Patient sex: M
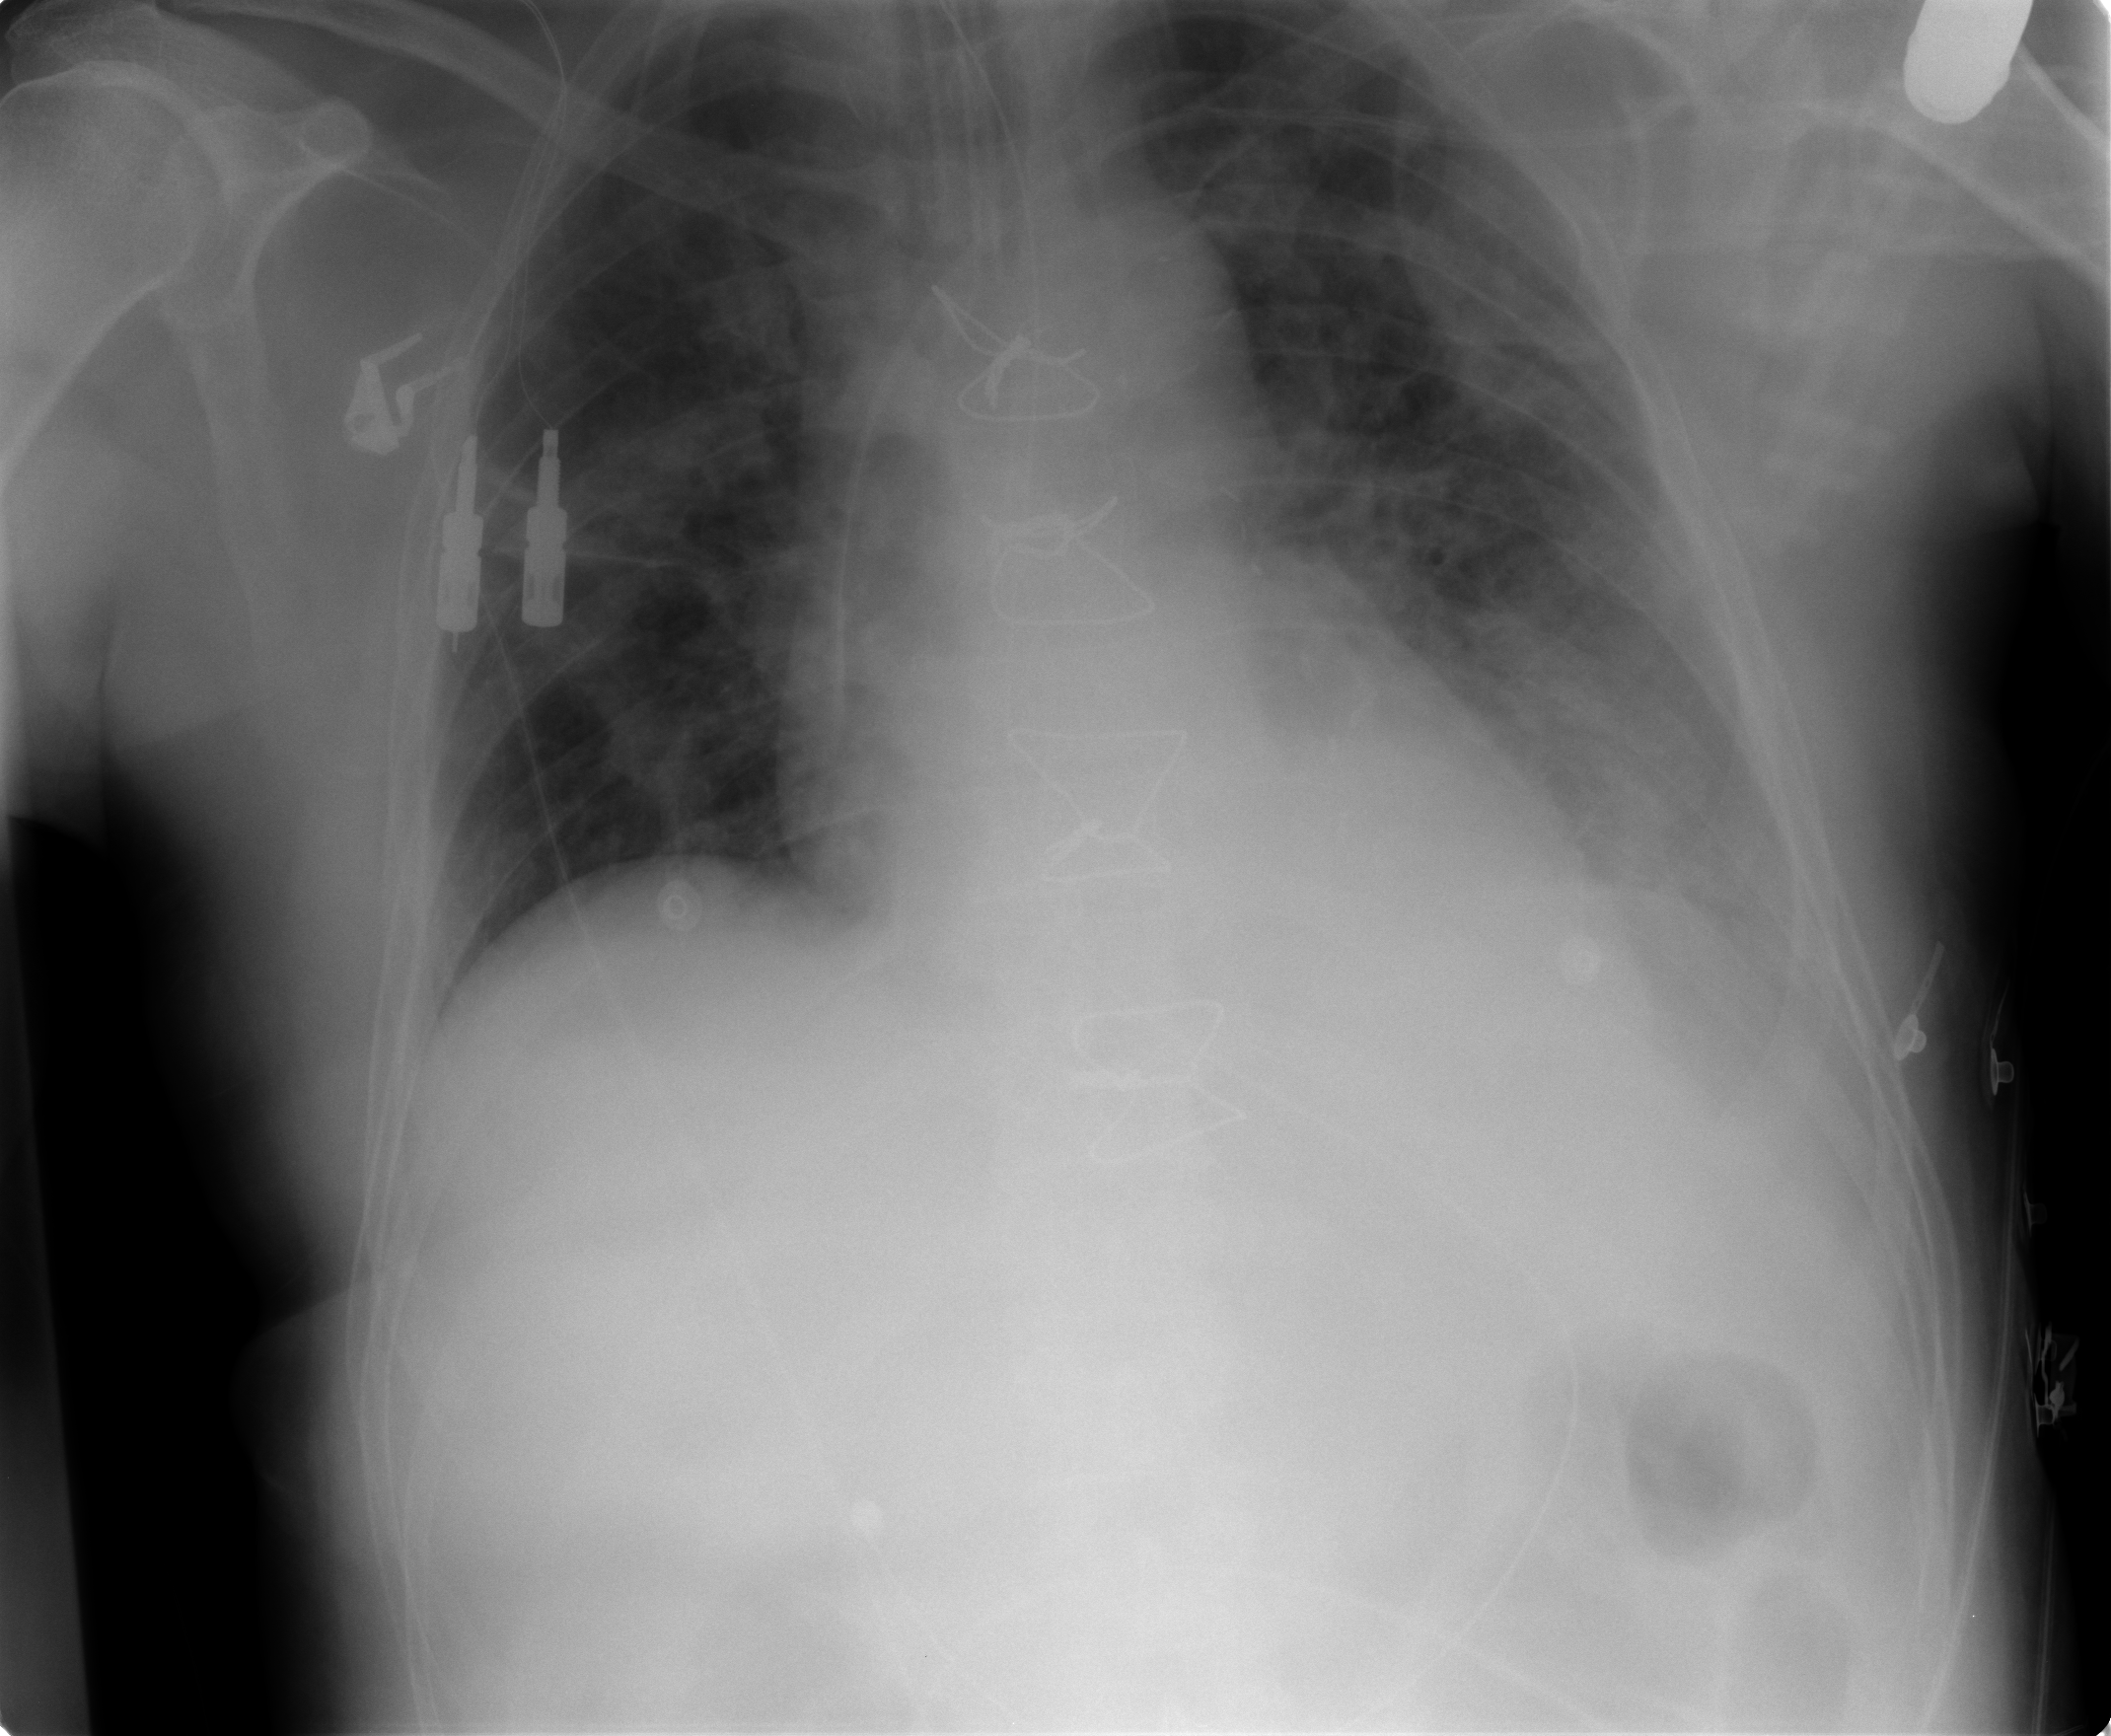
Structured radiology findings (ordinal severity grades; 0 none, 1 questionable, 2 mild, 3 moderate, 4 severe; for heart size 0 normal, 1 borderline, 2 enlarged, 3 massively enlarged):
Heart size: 0
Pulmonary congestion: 0
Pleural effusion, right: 0
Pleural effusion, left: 2
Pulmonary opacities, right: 3
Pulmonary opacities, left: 3
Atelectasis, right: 2
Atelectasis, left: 2